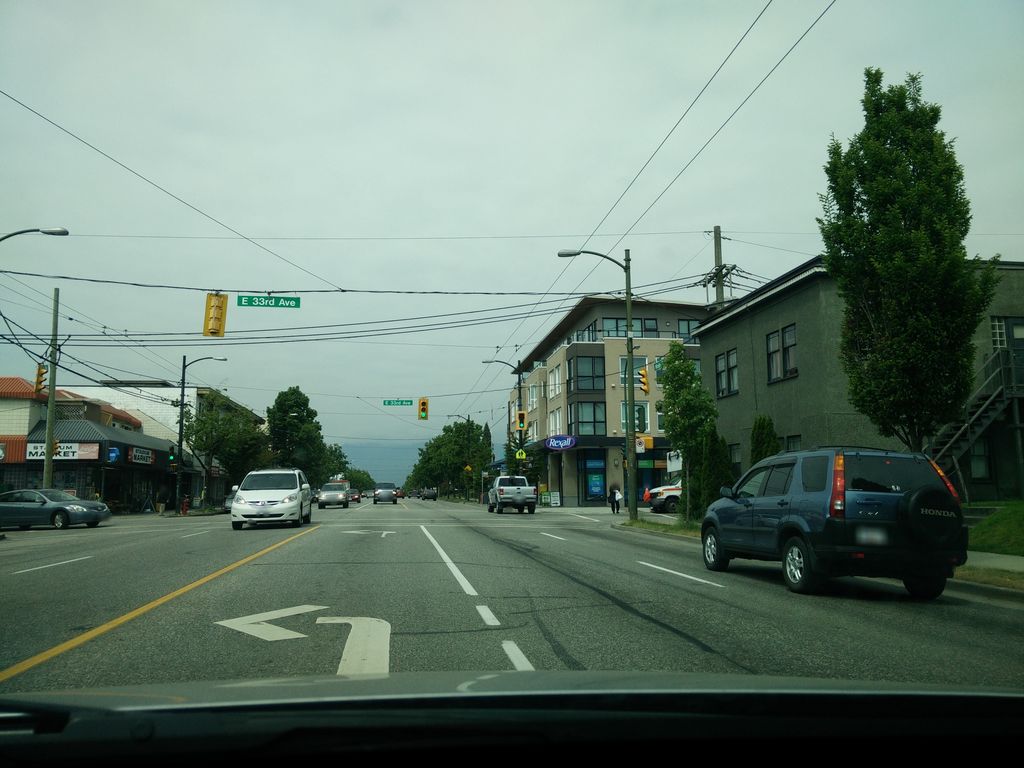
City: vancouver